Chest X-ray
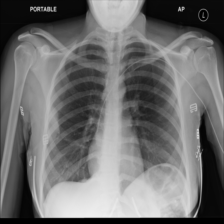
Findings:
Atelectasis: negative
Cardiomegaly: negative
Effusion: negative
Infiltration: negative
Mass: positive
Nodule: negative
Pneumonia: negative
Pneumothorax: negative
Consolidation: negative
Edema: negative
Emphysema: negative
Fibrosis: negative
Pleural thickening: negative
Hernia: negative